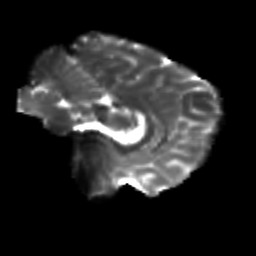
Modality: T2w
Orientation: sagittal
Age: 23
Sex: female
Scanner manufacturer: siemens
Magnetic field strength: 3 T
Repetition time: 3.5 s
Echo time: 0.104 s